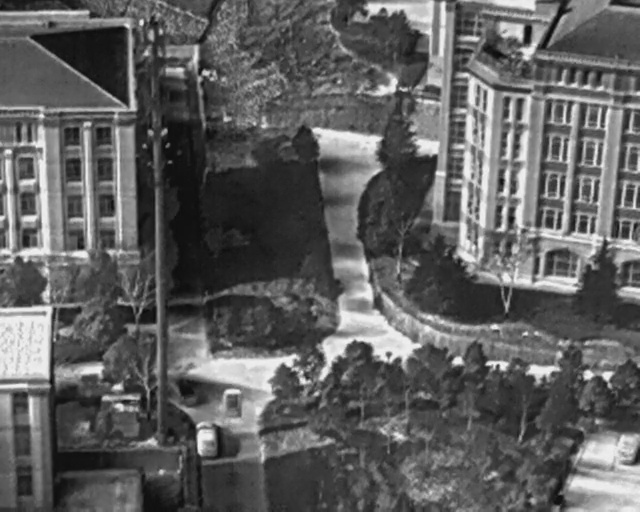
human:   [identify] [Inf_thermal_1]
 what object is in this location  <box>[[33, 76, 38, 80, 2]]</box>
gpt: <ref>1 small car at the bottom</ref>

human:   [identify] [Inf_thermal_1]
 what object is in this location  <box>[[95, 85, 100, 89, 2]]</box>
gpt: <ref>1 small car at the bottom right</ref>